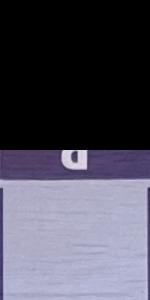
Label: Empty